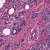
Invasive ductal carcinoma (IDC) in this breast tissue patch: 1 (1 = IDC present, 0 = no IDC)